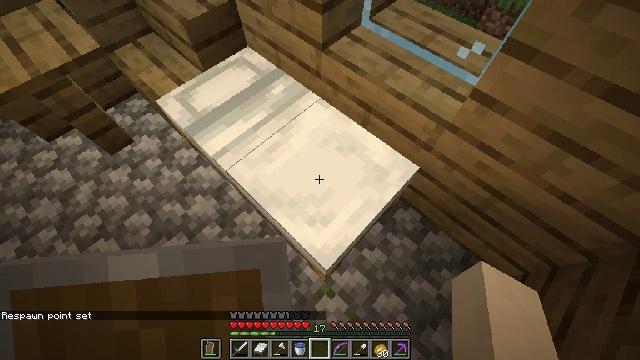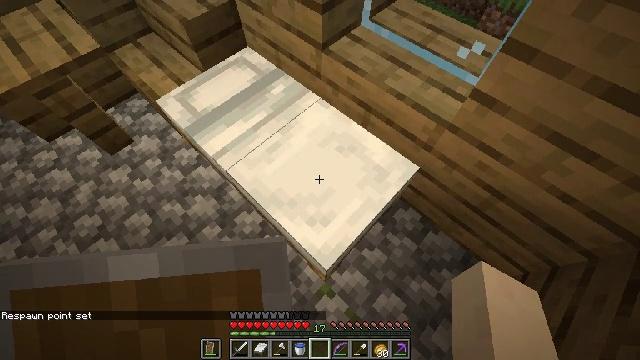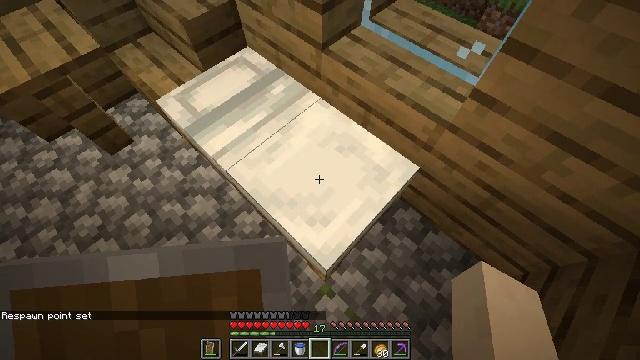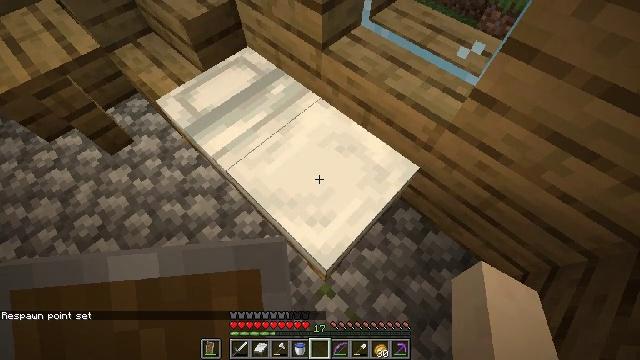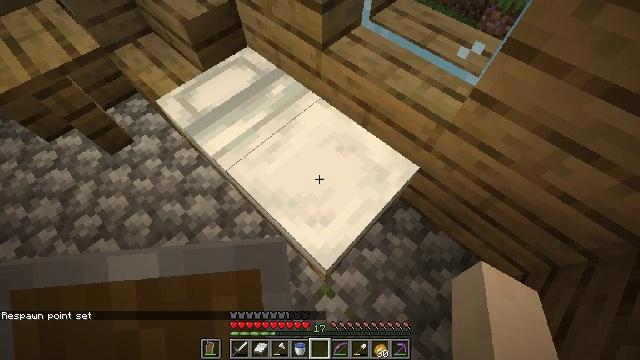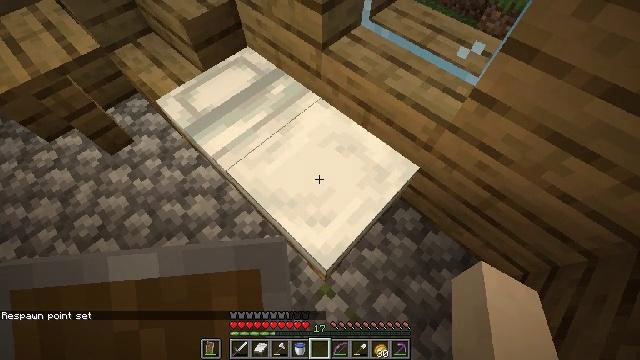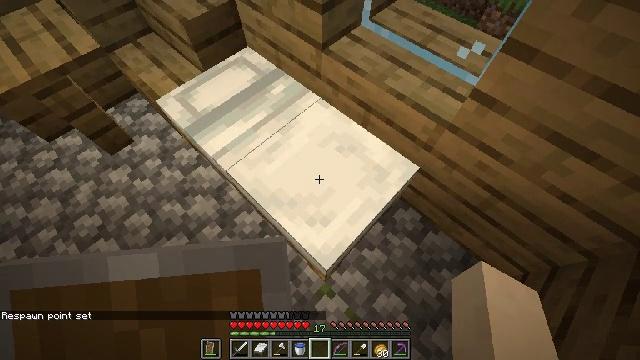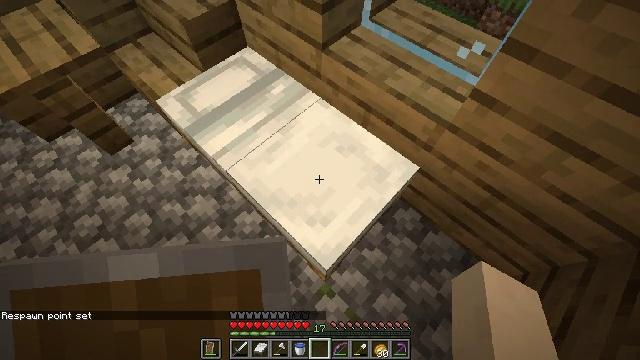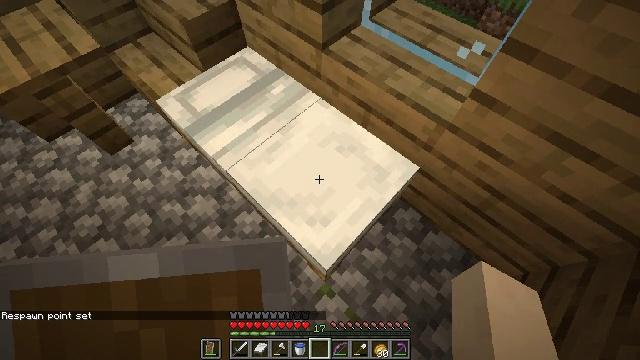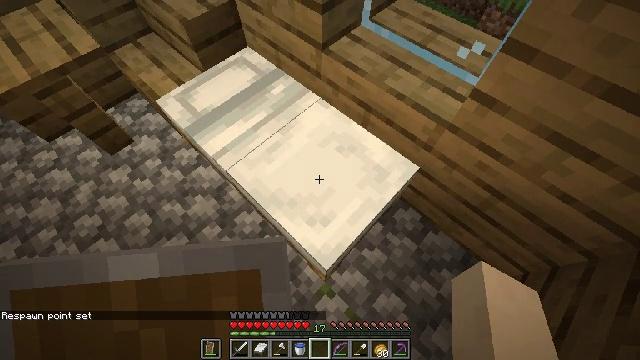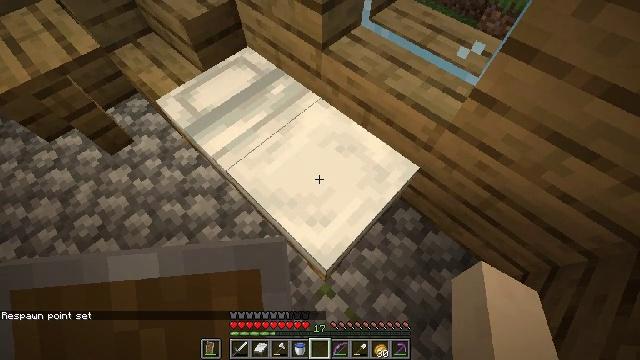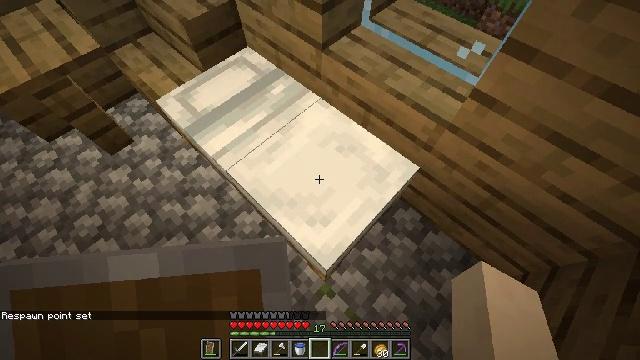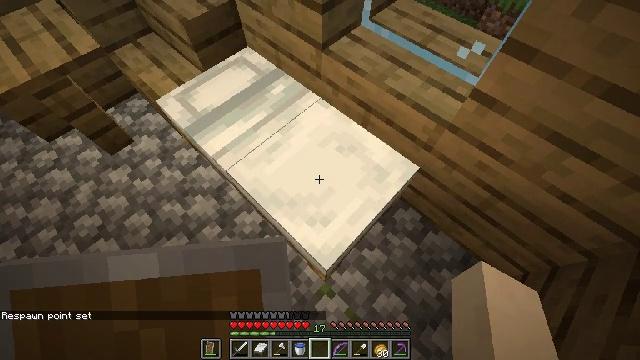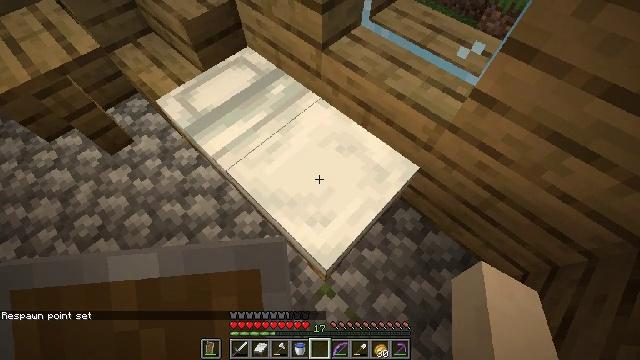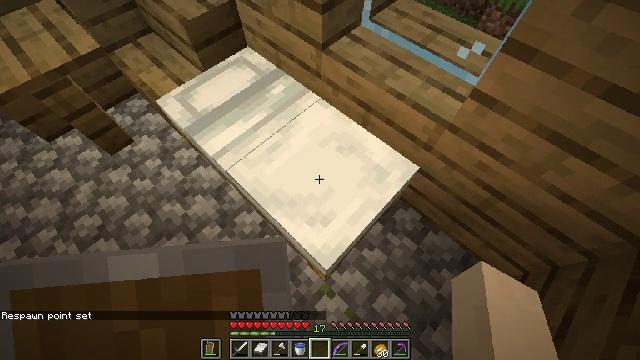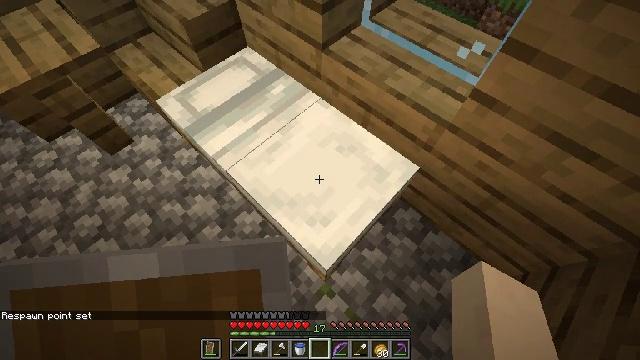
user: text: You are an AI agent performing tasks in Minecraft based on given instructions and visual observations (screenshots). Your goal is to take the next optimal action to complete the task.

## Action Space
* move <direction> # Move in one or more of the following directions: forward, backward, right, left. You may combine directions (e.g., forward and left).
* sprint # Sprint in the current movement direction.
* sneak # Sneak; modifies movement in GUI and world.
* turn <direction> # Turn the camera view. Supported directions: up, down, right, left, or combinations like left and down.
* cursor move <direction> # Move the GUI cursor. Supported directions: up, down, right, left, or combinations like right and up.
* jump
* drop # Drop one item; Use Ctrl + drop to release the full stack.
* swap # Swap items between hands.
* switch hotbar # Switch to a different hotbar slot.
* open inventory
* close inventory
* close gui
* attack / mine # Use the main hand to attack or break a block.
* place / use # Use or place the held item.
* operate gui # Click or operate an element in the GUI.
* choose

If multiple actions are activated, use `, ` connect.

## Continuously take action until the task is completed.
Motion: motion action
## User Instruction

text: Gather sand from the desert.
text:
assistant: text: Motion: no_op
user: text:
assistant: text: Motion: no_op
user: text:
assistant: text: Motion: no_op
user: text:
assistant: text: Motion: no_op
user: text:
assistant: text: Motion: no_op
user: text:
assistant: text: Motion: no_op
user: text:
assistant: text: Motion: no_op
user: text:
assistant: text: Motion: no_op
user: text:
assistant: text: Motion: no_op
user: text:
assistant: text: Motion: no_op
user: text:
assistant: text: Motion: no_op
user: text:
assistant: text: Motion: no_op
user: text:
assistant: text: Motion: no_op
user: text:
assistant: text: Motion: no_op
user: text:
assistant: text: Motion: no_op
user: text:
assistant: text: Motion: no_op
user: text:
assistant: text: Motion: no_op
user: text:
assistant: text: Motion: no_op
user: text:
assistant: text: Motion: no_op
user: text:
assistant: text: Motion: no_op
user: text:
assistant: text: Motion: no_op
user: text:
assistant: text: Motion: no_op
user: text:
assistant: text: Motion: no_op
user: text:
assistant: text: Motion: no_op
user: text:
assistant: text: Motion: no_op
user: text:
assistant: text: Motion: no_op
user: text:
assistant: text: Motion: no_op
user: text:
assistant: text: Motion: no_op
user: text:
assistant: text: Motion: no_op
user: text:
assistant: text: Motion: no_op